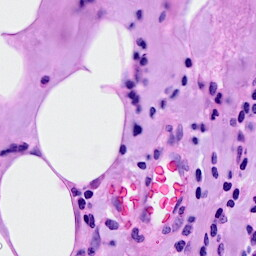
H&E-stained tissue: Breast